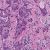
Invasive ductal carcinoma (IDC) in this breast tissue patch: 1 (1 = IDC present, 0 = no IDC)